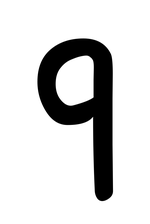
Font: PatrickHand-Regular